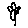
Label: flower